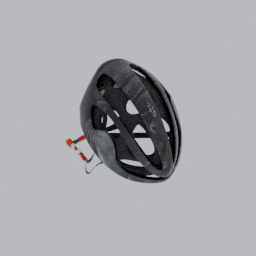
Label: tools